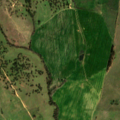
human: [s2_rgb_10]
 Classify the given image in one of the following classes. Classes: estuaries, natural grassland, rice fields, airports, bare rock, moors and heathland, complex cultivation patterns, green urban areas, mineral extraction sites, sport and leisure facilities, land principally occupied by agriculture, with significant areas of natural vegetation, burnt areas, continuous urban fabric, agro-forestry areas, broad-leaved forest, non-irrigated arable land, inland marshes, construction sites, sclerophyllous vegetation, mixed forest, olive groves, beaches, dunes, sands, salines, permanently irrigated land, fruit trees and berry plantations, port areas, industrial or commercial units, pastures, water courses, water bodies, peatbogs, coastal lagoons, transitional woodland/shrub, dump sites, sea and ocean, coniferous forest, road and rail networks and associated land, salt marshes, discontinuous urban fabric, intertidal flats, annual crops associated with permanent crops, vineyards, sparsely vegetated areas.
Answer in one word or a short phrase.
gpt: non-irrigated arable land, permanently irrigated land, agro-forestry areas